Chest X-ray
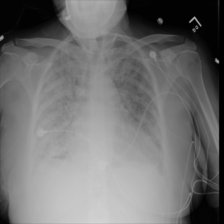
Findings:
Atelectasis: negative
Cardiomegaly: negative
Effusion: negative
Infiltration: negative
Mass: negative
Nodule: negative
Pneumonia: negative
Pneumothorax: negative
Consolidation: positive
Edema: negative
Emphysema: negative
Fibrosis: negative
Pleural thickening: negative
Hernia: negative